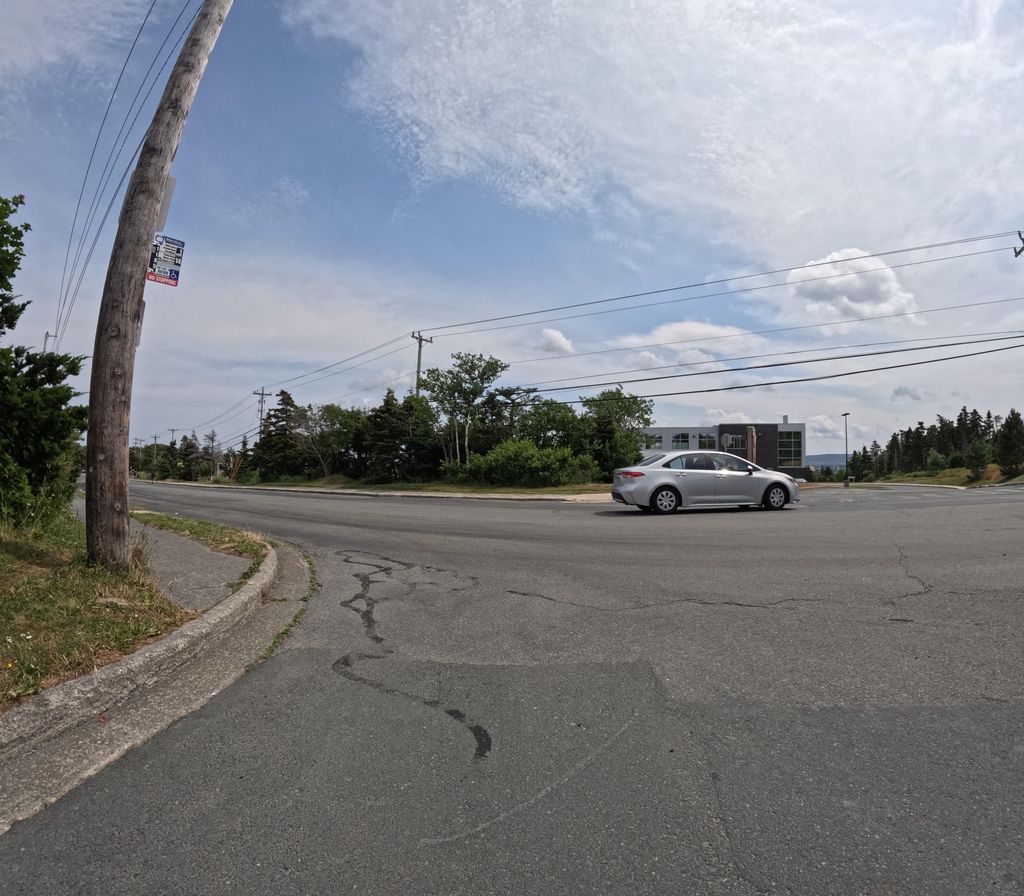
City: st_johns